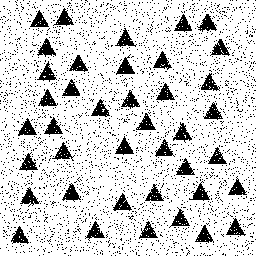
Squares: 0
Triangles: 40
Stars: 0
Total shapes: 40